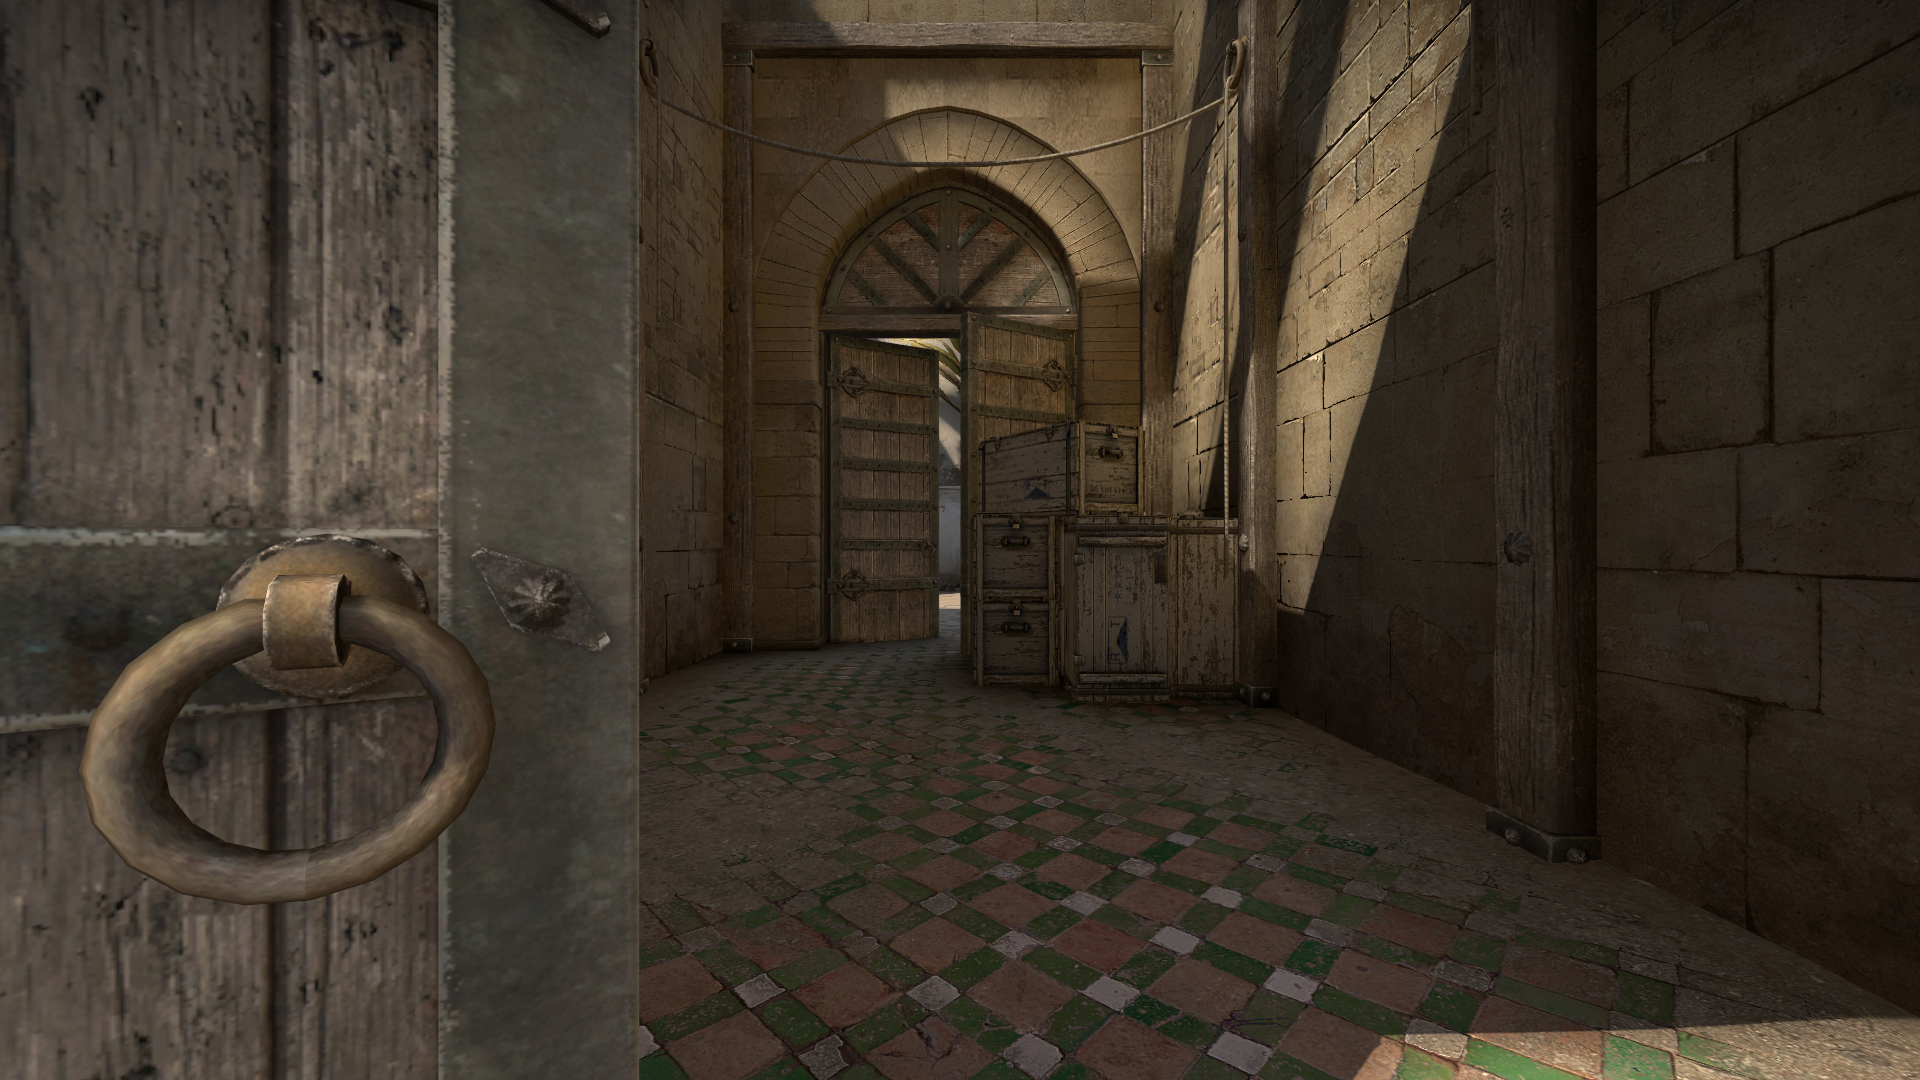
Map: de_dust2